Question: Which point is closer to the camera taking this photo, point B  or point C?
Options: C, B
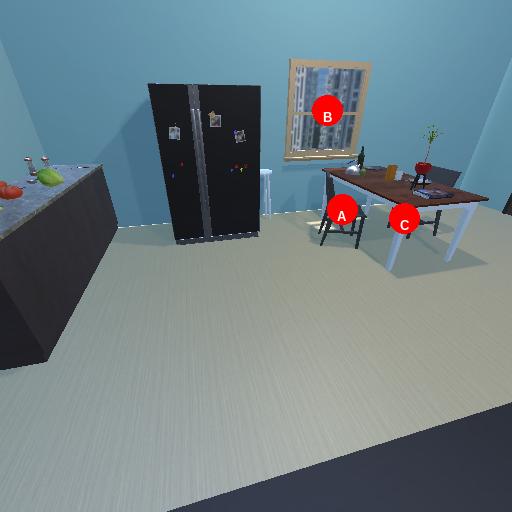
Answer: C